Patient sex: M
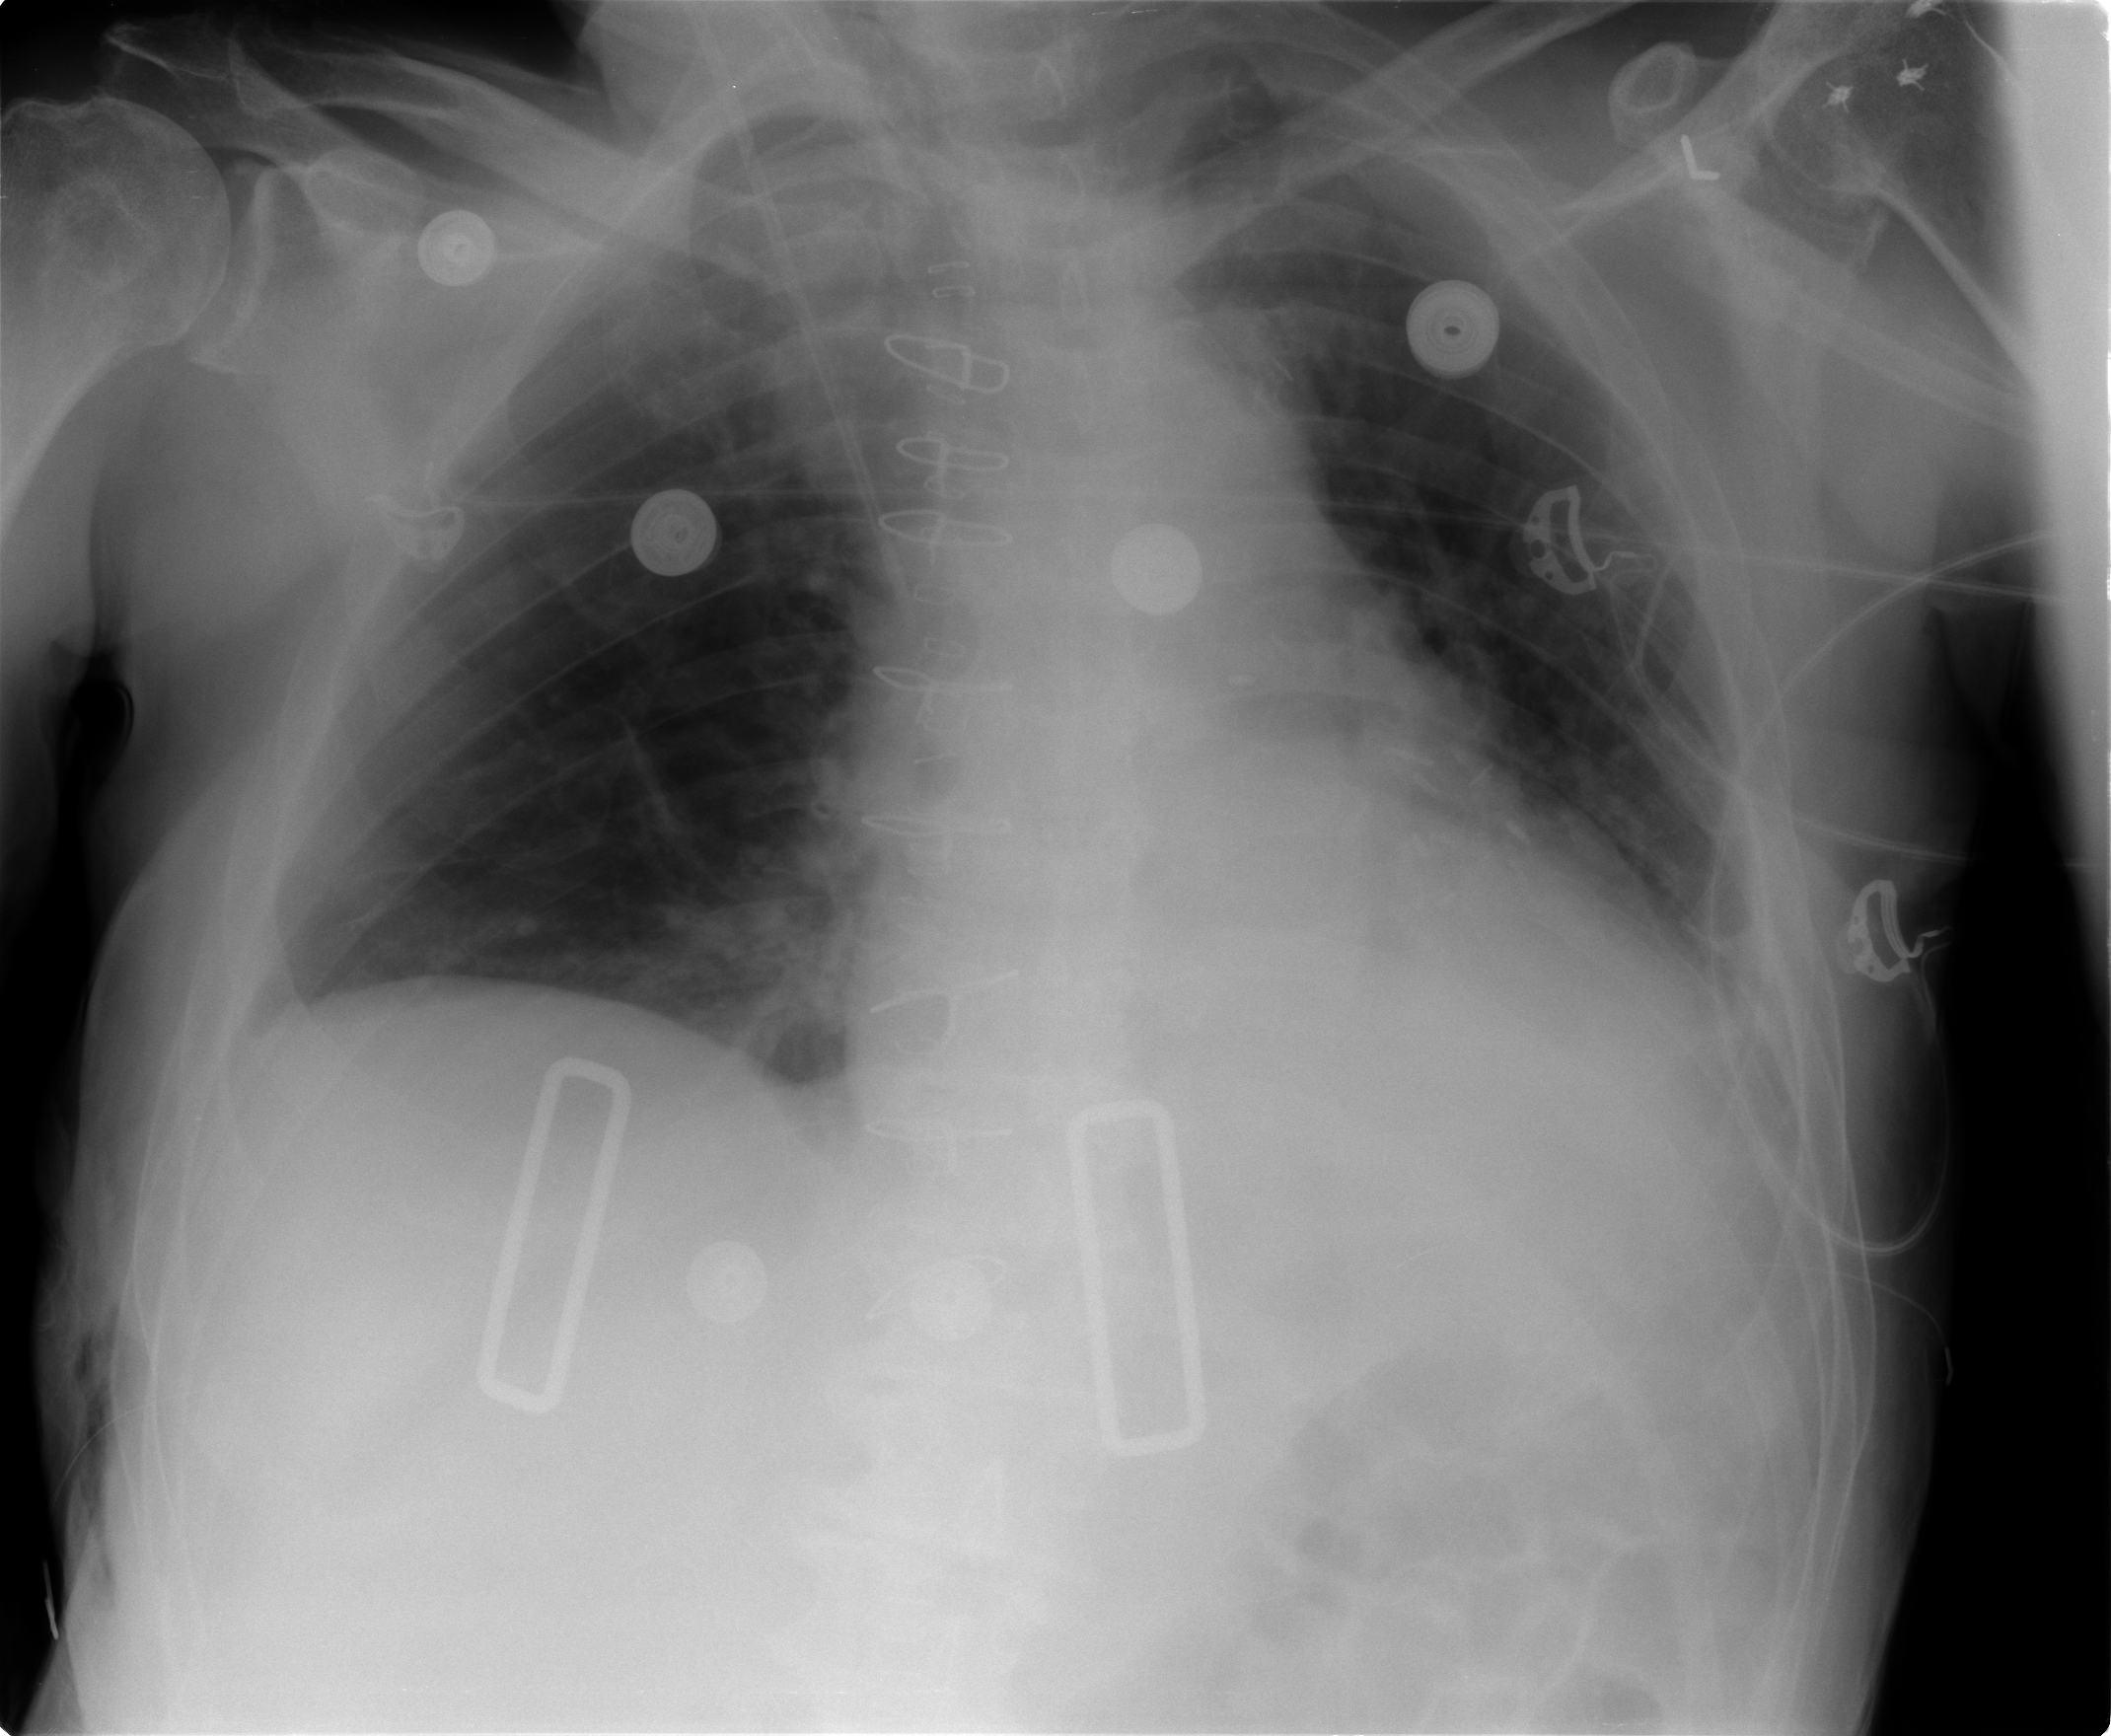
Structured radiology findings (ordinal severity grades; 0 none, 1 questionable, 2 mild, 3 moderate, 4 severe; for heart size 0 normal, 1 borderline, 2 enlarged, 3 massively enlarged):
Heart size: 2
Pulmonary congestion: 2
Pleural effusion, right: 1
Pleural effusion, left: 2
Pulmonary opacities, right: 0
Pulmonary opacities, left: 1
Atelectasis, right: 0
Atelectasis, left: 2